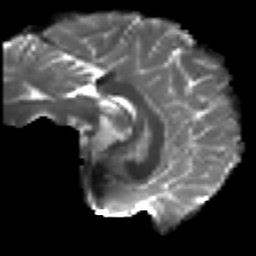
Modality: T2w
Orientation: sagittal
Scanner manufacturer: ge
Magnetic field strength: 3 T
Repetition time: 7.98 s
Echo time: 0.0701 s